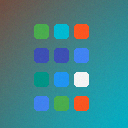
Screen state: on